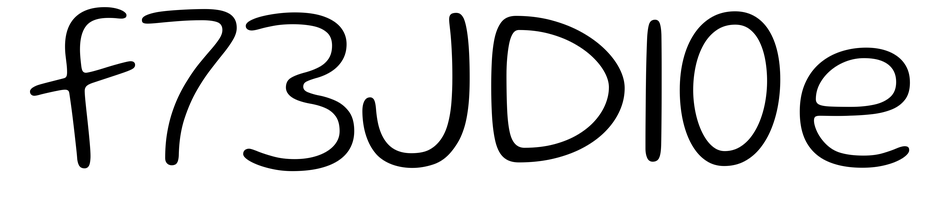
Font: Gluten_ExtraLight